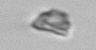
Label: detritus_transparent